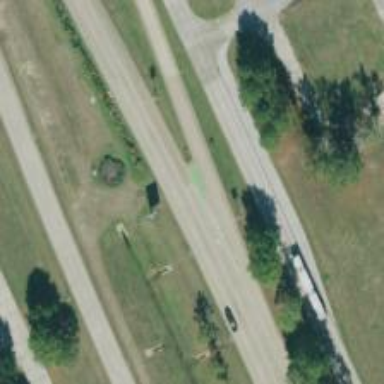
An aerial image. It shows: Trunk link highway.